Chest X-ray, AP view. Patient: 81 years old, sex M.
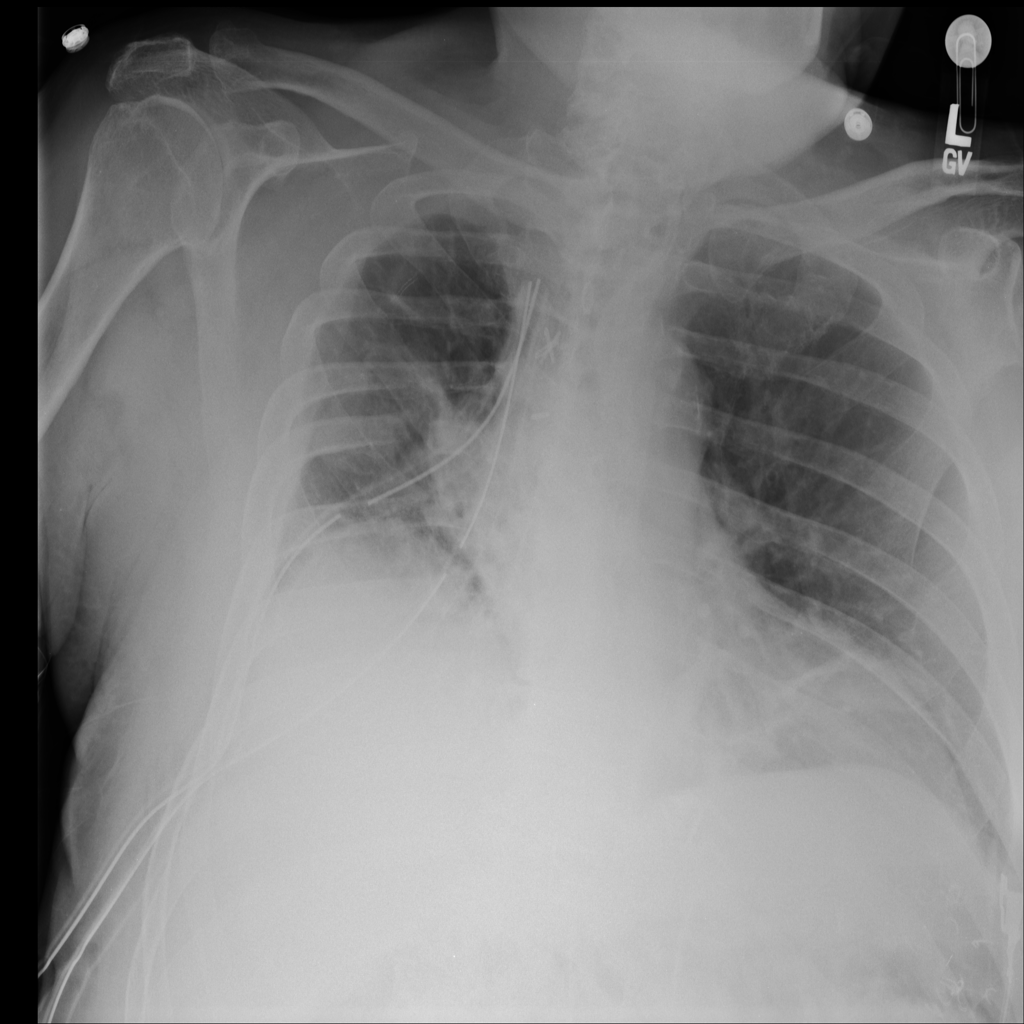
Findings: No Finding